Question: Seems Safari is having some problems rendering my SVG, while other browsers does it correctly. Any idea on what is wrong?
Here is the URL:
<URL>
I've seen a lot of examples using iFrame, I don't know if it has something to do with the problem.

Newbie error :)
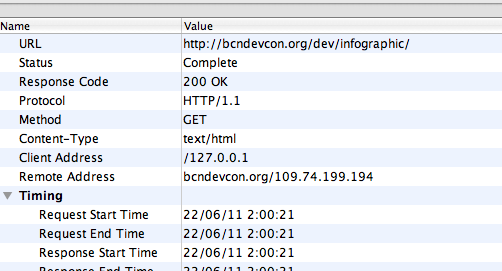
Answer: You have an XHTML page being served as 'text/html'. Change your server to serve your page as 'application/xhtml+xml', or include the following as the first element in the '<head>':
'''
<meta http-equiv="content-type" content="application/xhtml+xml; charset=utf-8" />
'''
If Safari is interpreting your XHTML page as HTML, it will not interpret SVG elements as anything other than custom markup.
For reference, here is an example of <URL> that works in Safari, including using JavaScript to create SVG elements.
: Additionally, you have XHTML; your '<link>' tag is missing a self-closing marker; see the <URL>.
The real problem, however, is that you have a broken URI for your '<script>' element when referencing jQuery:
'''
<script src="//ajax.googleapis.com/ajax/libs/jquery/1.6.1/jquery.min.js" type="text/javascript"></script>
'''
Throw a proper "http:" at the front of that URI and you will find your page working (if you fix the other two problems).